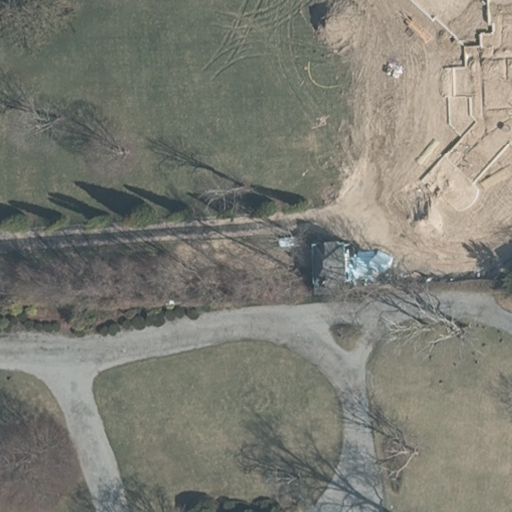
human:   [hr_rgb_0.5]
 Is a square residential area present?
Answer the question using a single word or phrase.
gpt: no

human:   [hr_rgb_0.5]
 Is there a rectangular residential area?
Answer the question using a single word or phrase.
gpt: yes

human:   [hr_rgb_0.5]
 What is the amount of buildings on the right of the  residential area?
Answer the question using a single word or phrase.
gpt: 2

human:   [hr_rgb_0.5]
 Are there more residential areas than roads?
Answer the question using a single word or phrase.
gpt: yes

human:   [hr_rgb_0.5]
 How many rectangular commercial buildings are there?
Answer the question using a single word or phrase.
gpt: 0

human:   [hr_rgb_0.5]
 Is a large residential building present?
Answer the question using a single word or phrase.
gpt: no

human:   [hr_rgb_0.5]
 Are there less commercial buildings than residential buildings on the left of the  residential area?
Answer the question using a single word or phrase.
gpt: no

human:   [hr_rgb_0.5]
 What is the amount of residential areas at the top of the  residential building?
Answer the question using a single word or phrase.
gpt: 0

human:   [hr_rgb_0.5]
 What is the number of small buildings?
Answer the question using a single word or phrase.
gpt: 1

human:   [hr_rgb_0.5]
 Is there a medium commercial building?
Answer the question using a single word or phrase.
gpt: no

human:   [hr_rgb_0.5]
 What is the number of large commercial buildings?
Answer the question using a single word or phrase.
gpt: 0

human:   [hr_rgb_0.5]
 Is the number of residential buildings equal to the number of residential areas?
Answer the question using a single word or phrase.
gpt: yes

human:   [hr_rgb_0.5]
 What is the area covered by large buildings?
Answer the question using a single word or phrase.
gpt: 0m2

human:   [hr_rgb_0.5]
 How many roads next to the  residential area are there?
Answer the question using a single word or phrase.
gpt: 0

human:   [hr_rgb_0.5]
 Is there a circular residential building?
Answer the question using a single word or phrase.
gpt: no

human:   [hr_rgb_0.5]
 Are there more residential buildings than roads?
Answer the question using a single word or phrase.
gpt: yes

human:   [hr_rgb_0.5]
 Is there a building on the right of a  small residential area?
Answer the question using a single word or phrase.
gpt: no

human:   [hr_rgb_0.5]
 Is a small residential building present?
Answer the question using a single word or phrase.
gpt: no

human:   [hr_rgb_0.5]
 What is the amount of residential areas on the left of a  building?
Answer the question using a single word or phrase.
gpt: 1

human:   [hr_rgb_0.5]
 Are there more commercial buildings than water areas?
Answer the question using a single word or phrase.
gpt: no

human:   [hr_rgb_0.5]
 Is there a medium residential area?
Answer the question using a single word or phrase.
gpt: no

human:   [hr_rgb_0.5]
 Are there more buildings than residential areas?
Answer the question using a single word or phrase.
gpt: yes

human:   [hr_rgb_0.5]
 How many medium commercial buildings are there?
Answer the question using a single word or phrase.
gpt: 0

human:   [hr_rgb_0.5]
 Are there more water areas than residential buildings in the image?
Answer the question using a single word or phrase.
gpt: no

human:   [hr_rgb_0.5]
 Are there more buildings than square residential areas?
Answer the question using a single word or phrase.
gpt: yes

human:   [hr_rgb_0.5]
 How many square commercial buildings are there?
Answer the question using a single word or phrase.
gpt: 0

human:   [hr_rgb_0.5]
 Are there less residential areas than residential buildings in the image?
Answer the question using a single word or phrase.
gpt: no

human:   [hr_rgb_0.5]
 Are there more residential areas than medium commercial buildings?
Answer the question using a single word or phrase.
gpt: yes

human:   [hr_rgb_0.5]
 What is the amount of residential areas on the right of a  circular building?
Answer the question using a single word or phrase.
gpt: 0

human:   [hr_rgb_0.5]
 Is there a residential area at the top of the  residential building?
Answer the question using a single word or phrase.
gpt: no

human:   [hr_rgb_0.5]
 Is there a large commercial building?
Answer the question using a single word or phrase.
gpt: no

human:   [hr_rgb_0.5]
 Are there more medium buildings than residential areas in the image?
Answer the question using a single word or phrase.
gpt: no

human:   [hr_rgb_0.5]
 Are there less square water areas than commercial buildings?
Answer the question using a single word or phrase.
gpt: no

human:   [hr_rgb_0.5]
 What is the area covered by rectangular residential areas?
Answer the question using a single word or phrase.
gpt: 10595m2

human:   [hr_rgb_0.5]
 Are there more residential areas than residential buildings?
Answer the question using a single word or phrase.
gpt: no

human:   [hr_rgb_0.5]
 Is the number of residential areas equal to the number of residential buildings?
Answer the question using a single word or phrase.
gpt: yes